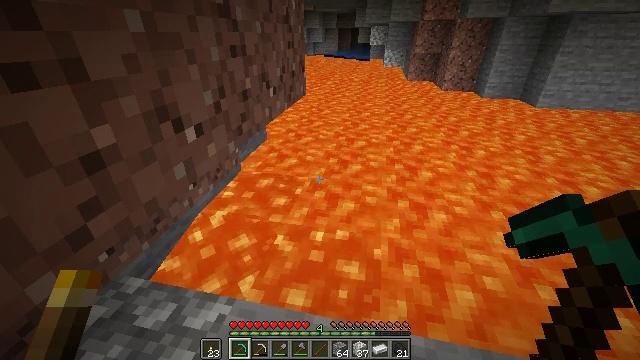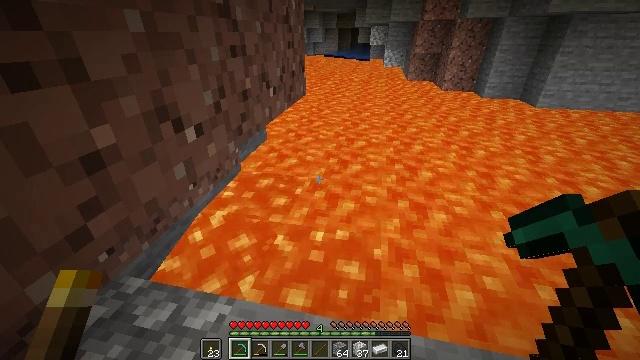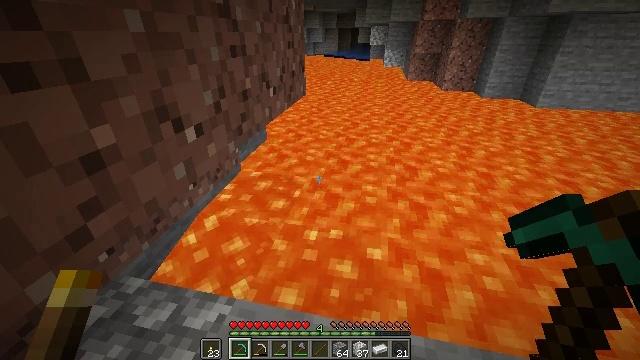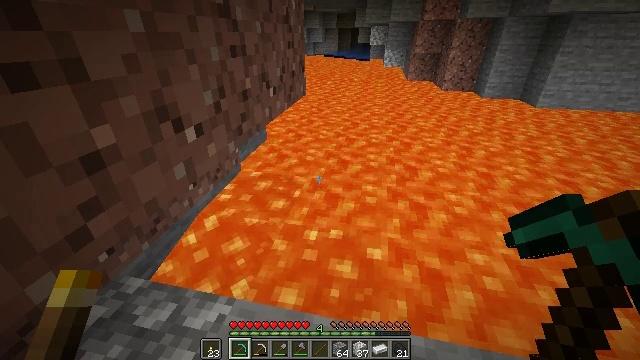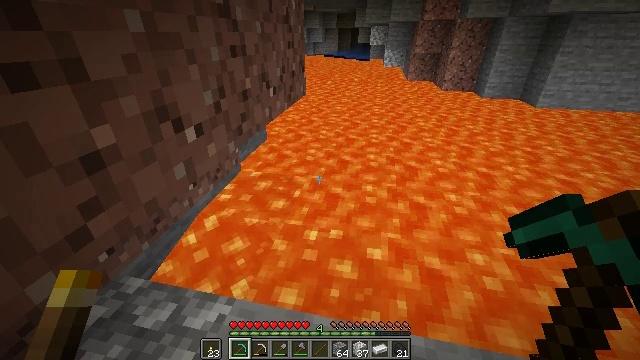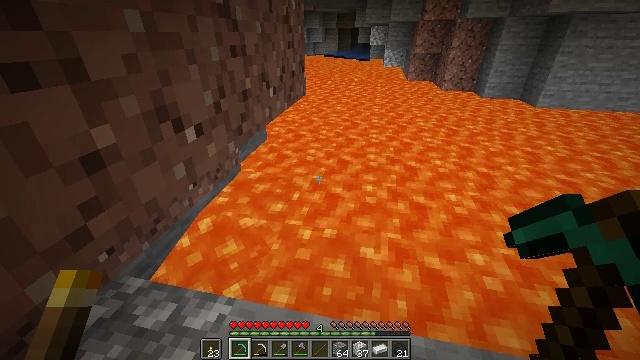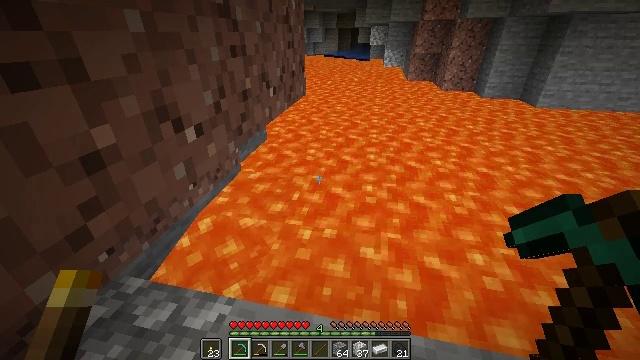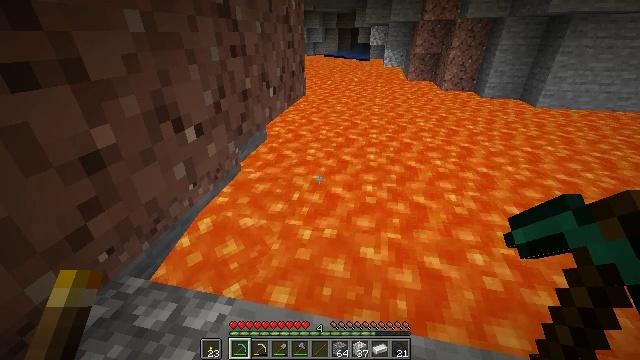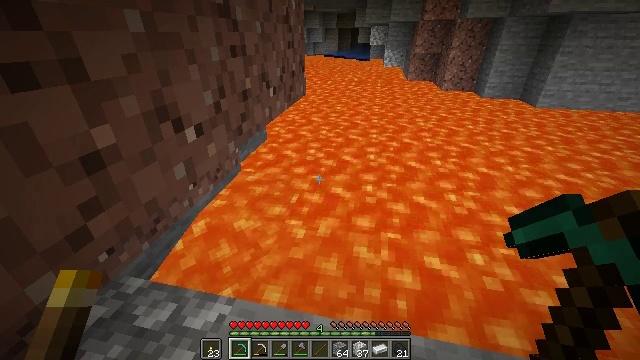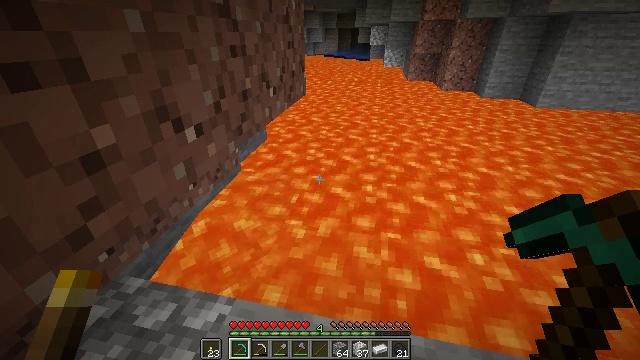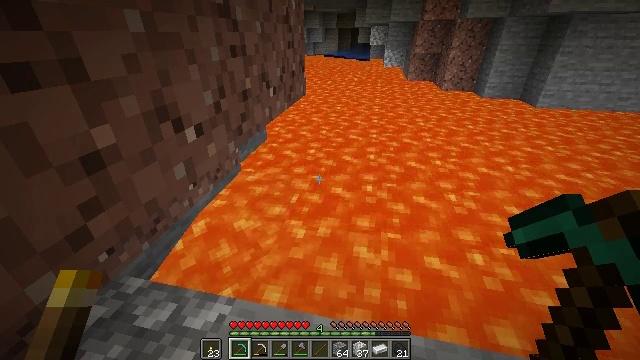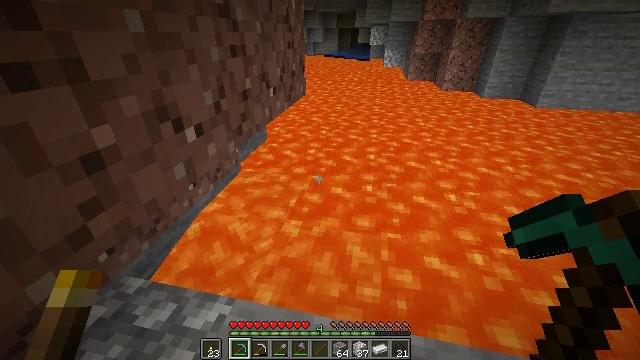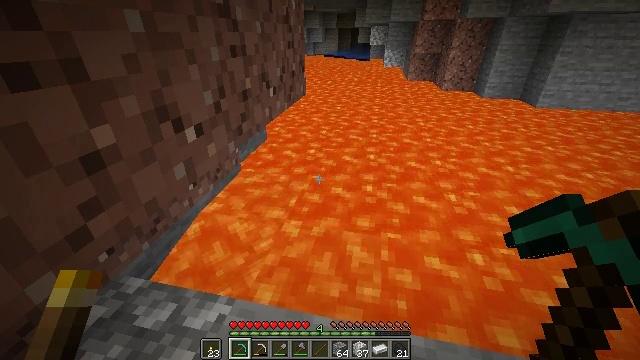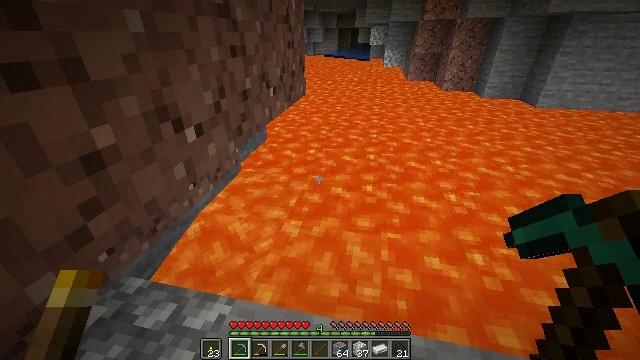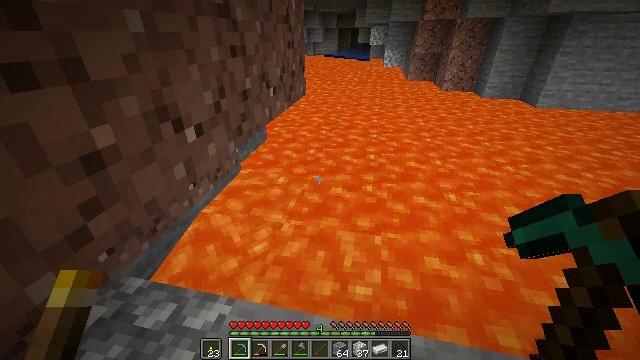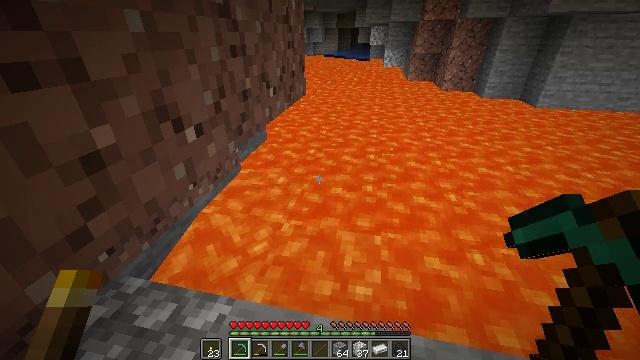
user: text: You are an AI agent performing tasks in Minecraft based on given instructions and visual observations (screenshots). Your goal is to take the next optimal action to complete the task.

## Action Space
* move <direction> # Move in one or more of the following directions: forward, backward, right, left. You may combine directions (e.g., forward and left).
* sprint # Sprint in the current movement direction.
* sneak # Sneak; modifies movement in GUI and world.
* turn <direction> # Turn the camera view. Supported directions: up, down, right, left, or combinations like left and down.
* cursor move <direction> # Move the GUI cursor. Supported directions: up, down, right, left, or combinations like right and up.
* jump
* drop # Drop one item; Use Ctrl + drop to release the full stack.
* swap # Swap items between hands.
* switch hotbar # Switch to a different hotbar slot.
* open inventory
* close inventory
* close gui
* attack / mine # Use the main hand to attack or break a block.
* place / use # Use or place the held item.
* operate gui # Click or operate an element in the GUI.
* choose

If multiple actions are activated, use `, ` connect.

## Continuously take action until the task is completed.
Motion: motion action
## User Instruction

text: Mine the granite block.
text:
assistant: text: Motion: no_op
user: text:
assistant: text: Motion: no_op
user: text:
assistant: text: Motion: no_op
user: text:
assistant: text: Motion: no_op
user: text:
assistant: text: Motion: no_op
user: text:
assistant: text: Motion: no_op
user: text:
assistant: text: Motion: no_op
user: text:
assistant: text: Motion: no_op
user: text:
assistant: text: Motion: no_op
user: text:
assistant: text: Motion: no_op
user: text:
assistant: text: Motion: no_op
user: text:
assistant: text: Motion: no_op
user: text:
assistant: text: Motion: no_op
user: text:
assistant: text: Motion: no_op
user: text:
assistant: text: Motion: no_op
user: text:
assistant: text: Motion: no_op
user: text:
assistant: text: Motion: no_op
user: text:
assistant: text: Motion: no_op
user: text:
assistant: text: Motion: no_op
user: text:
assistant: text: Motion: no_op
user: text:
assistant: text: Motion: no_op
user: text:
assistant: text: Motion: open inventory
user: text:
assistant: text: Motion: open inventory
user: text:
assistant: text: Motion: open inventory
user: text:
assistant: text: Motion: open inventory
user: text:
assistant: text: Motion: no_op
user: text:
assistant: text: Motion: no_op
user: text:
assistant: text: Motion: no_op
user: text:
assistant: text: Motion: no_op
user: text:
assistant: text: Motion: no_op